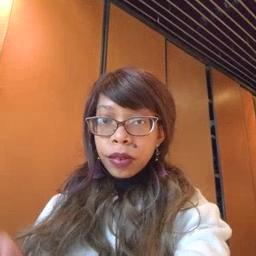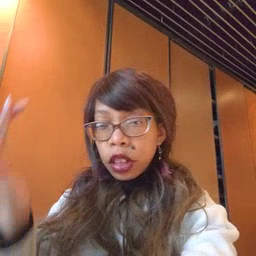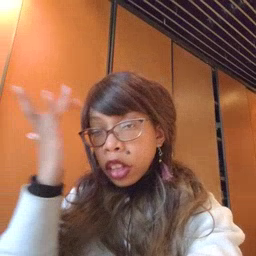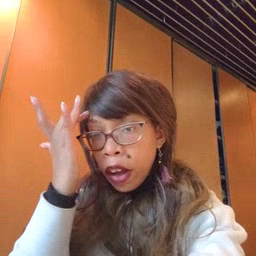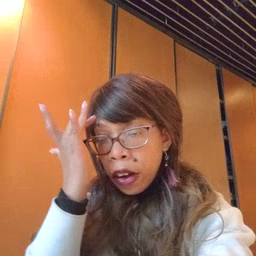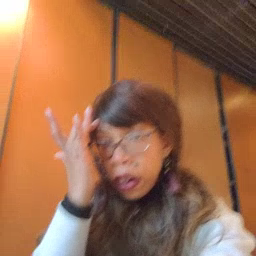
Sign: sick